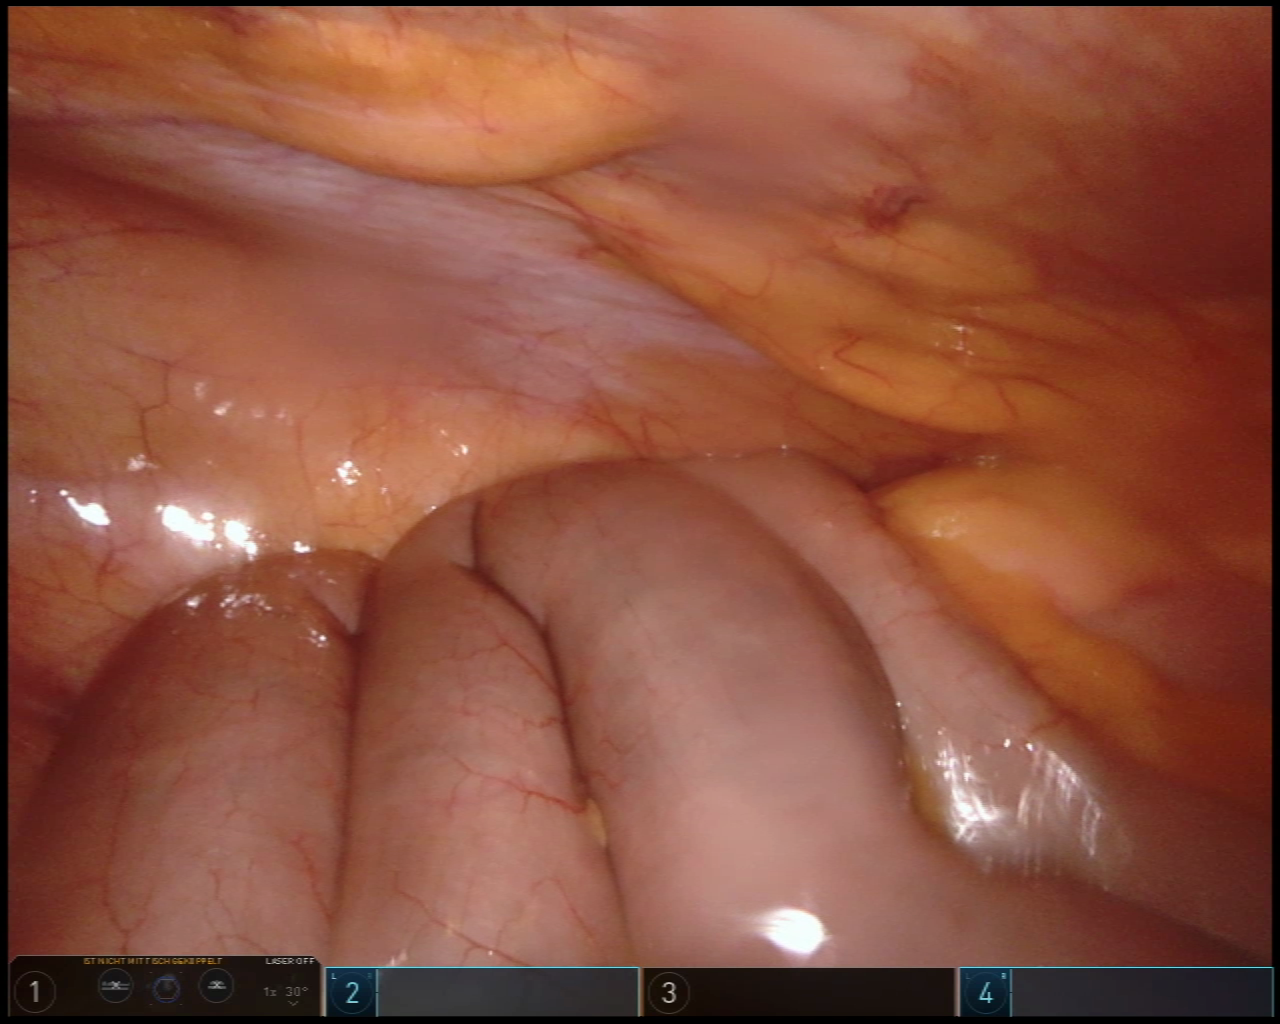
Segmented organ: abdominal_wall
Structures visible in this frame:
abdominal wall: yes
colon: no
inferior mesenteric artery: no
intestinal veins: no
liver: no
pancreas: no
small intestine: yes
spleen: no
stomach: no
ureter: no
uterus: no
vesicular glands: no